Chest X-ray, AP view. Patient: 40 years old, sex F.
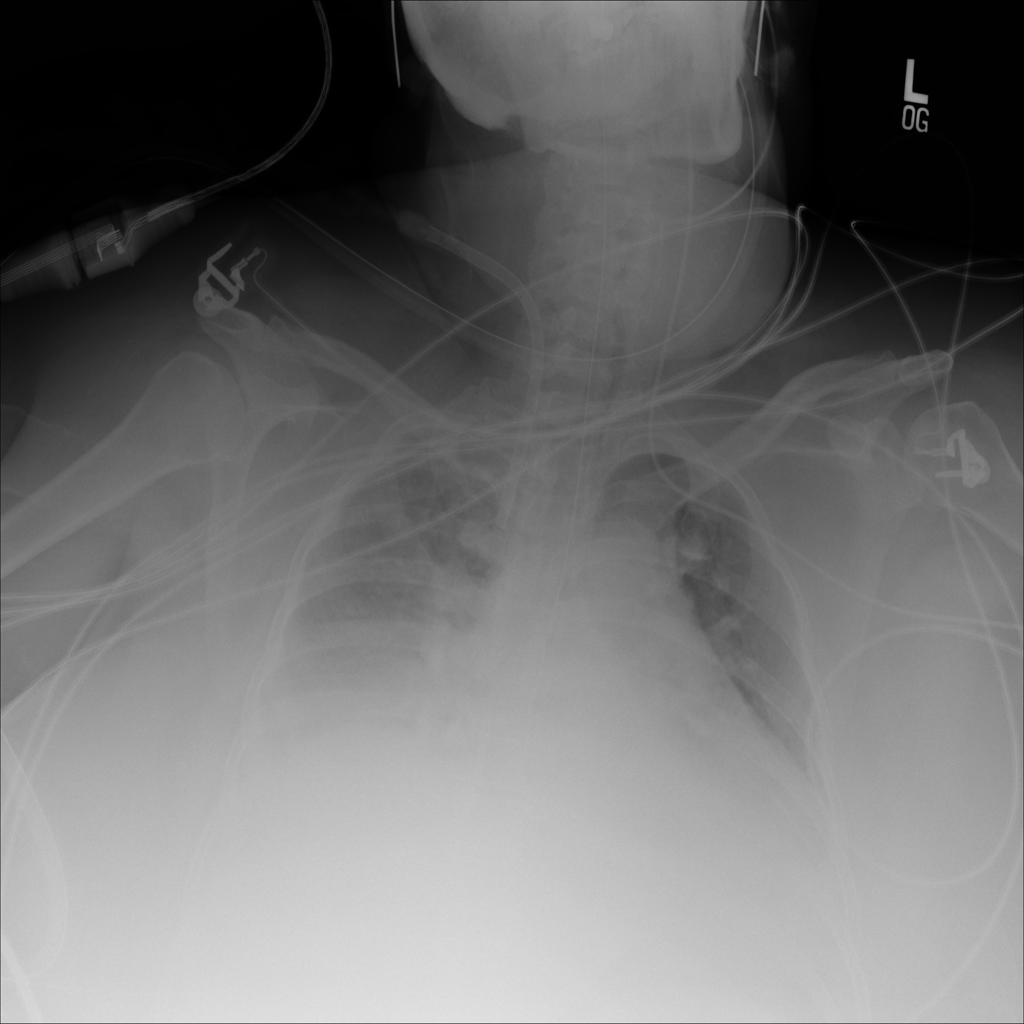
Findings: No Finding